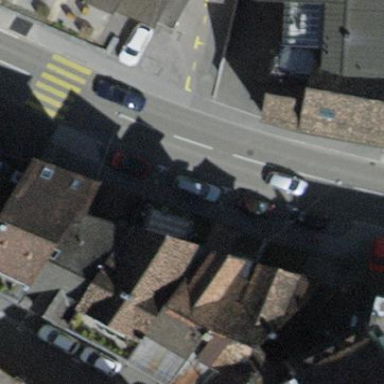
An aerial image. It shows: Parking lane.